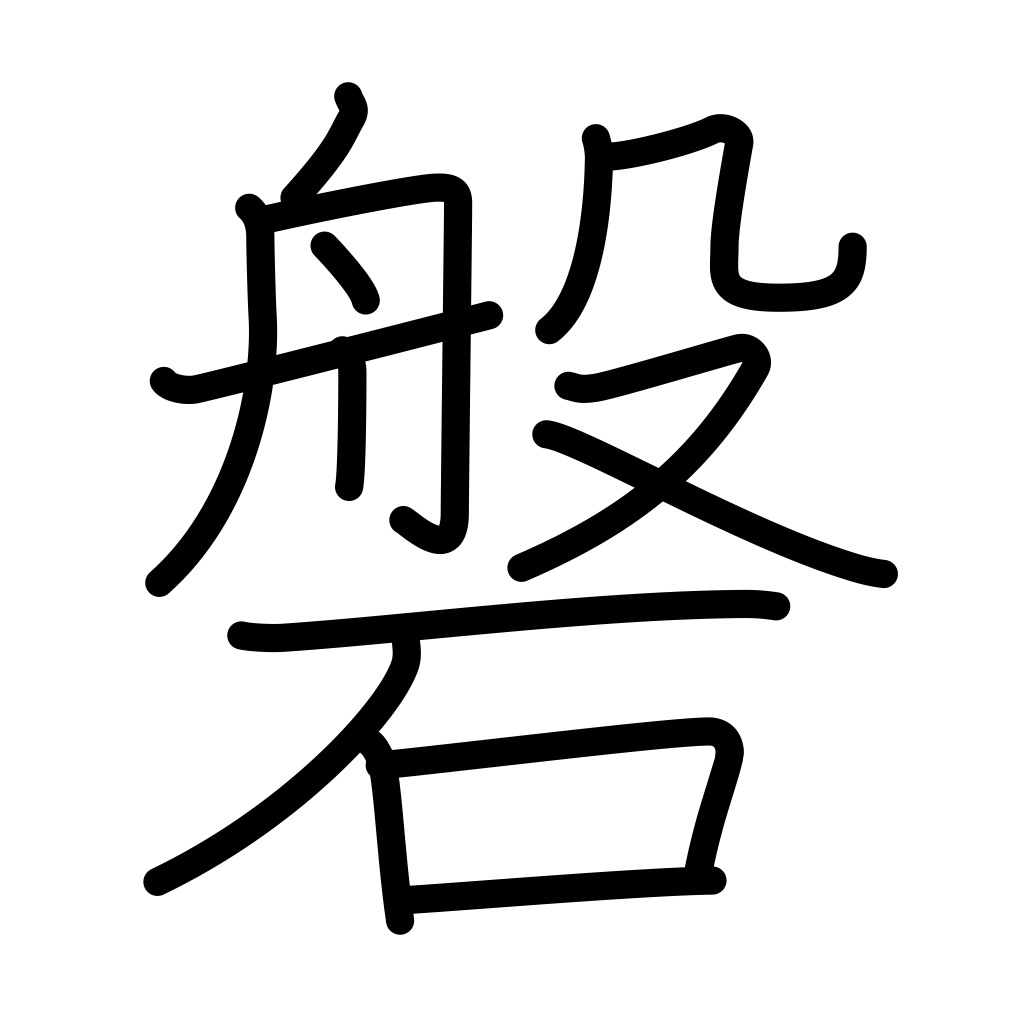
Meaning: rock, crag, cliff